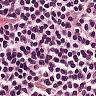
Metastatic tissue present: no